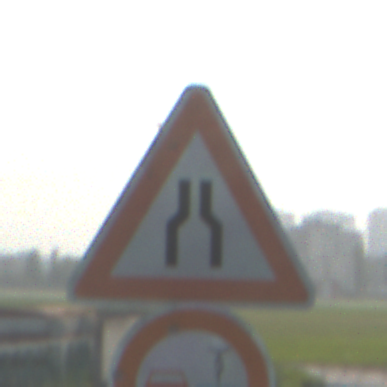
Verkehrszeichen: VerengteFahrbahn
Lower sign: VerbotUeberholenEinspurigeFahrzeuge
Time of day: MorningAfternoon
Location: Outdoor (Special)
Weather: Clear
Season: NotSpecified
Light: Natural